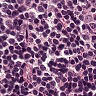
Metastatic tissue present: no